Field crop: tomato
Growth stage: 1
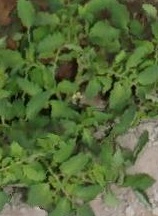
Species: tomato